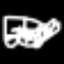
Label: chair